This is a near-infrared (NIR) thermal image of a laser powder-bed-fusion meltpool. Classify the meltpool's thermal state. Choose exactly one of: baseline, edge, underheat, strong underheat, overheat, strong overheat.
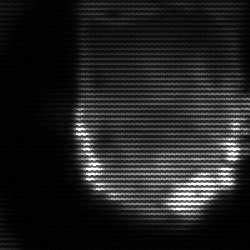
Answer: baseline